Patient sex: M
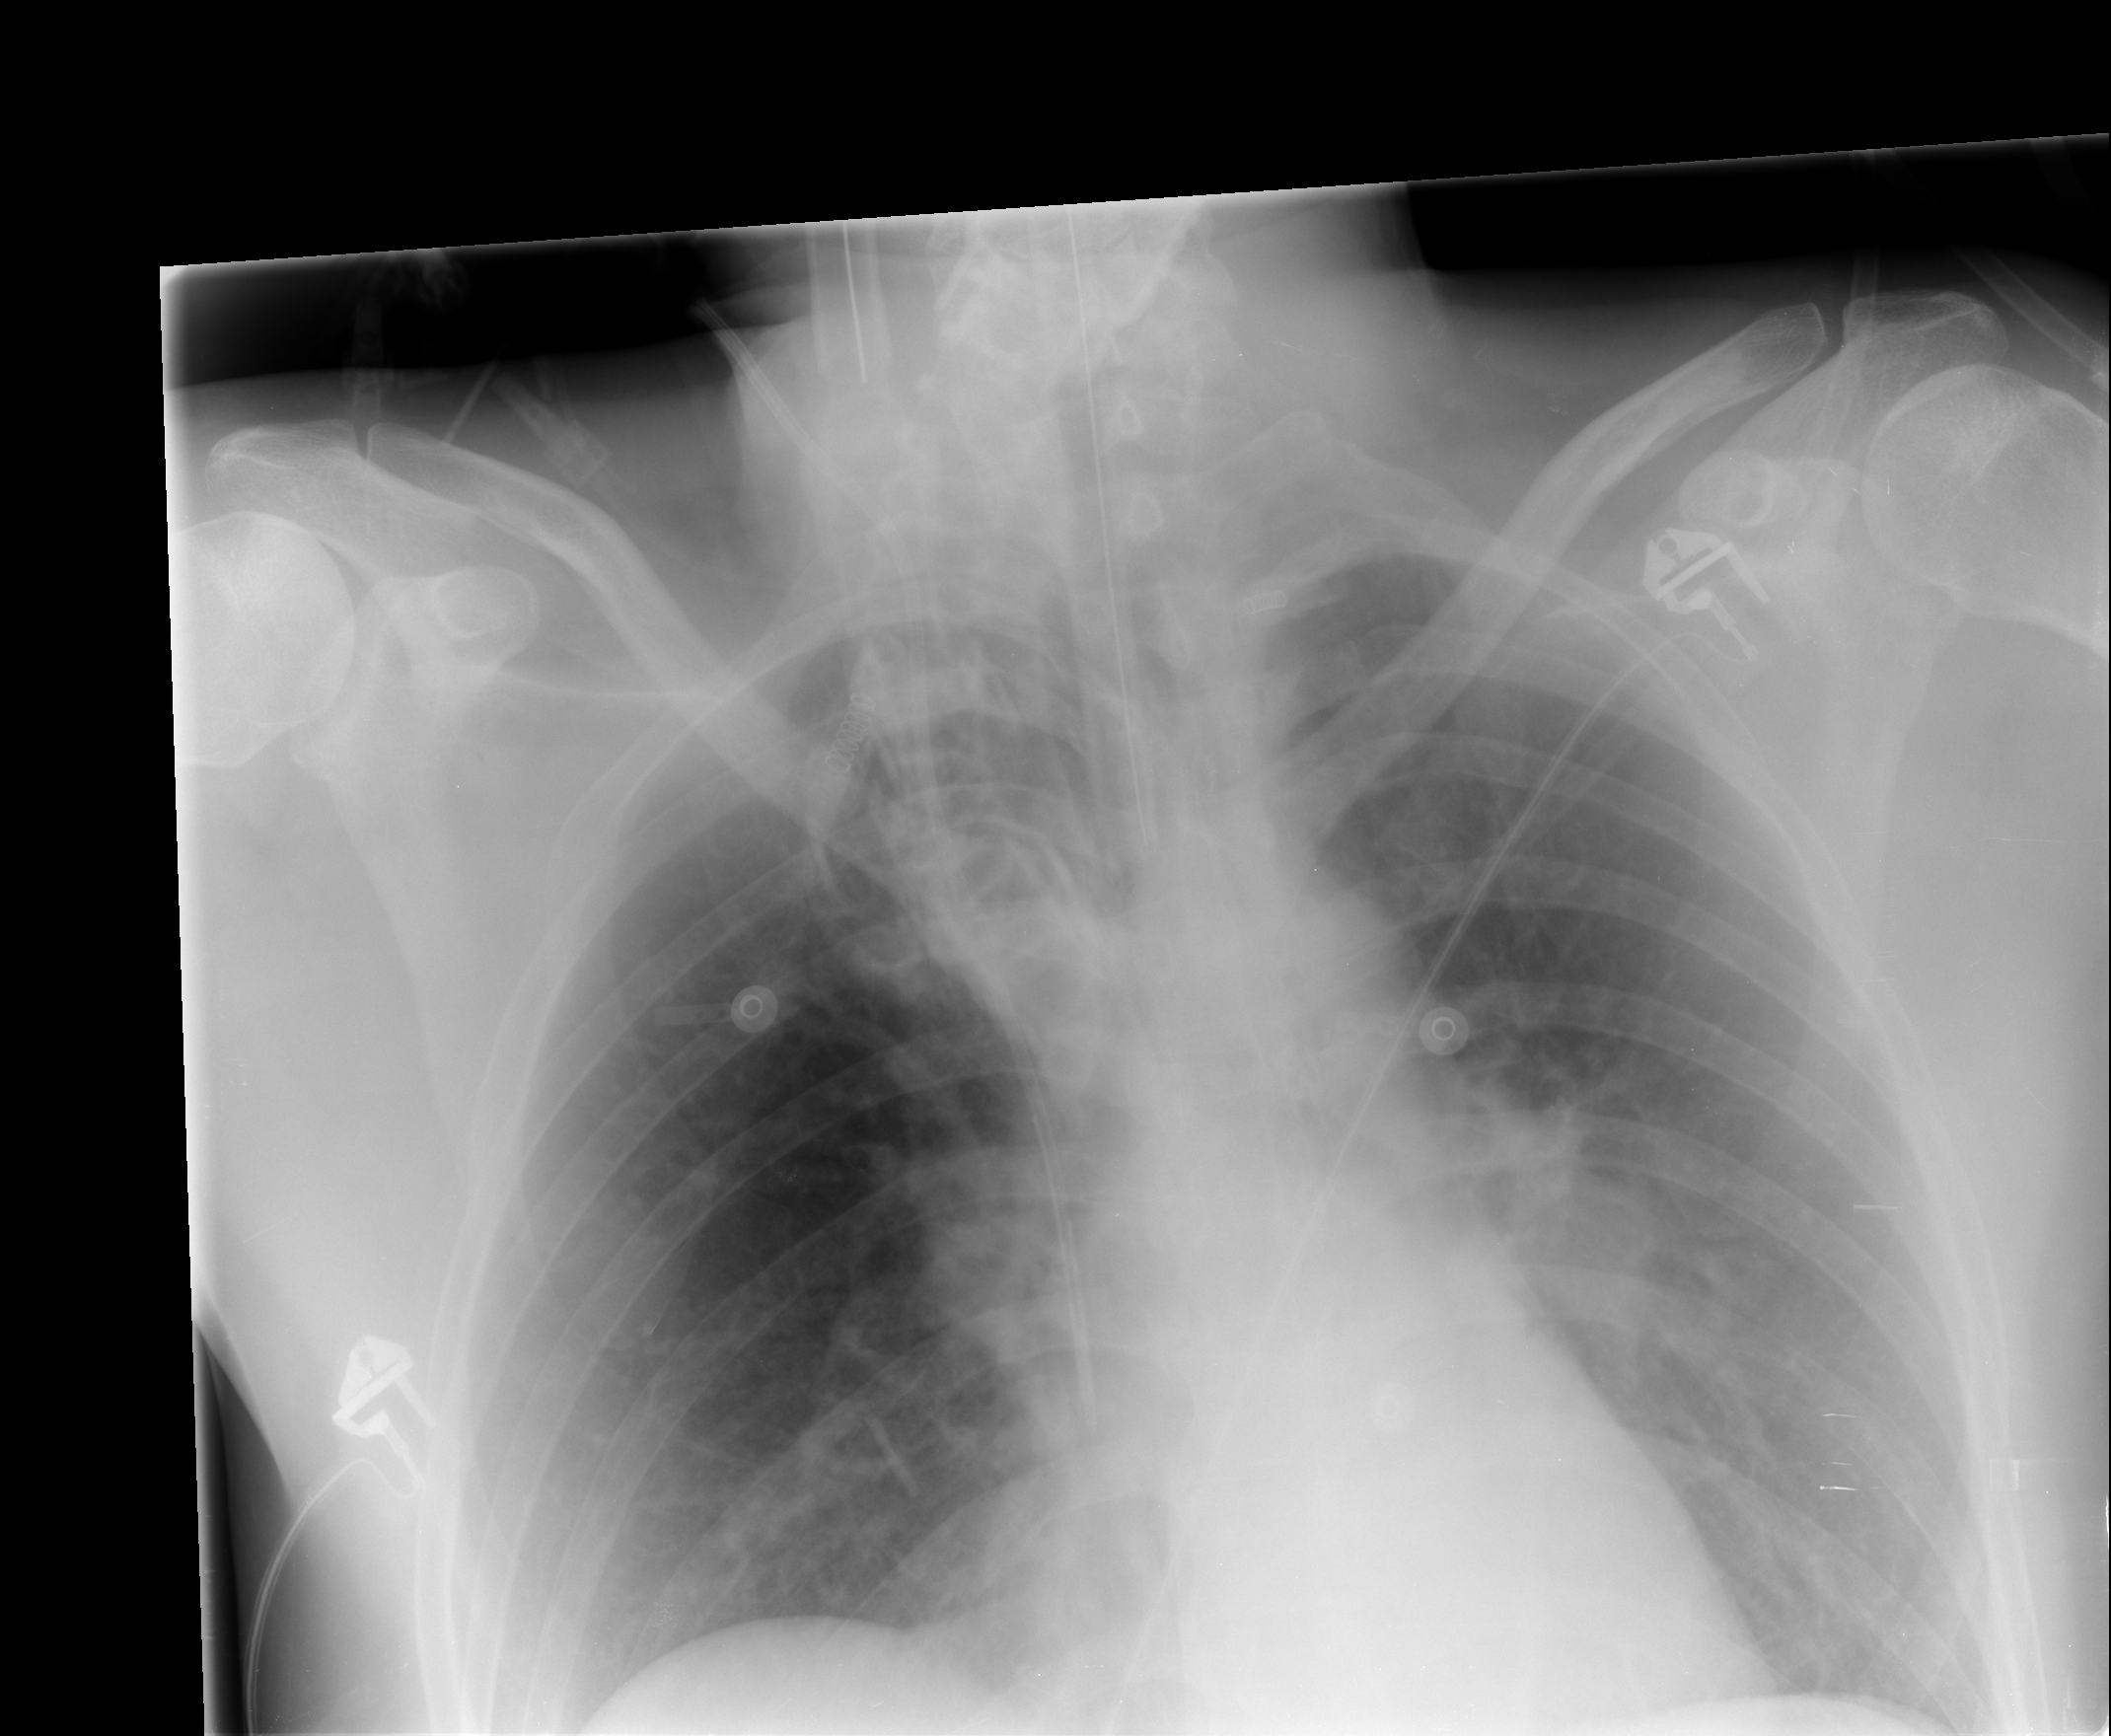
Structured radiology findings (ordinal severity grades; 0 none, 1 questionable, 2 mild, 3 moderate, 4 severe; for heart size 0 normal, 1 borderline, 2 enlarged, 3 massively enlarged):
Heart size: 0
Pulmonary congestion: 2
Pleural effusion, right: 0
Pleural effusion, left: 0
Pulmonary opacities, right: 0
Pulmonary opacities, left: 0
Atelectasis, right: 0
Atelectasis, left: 0